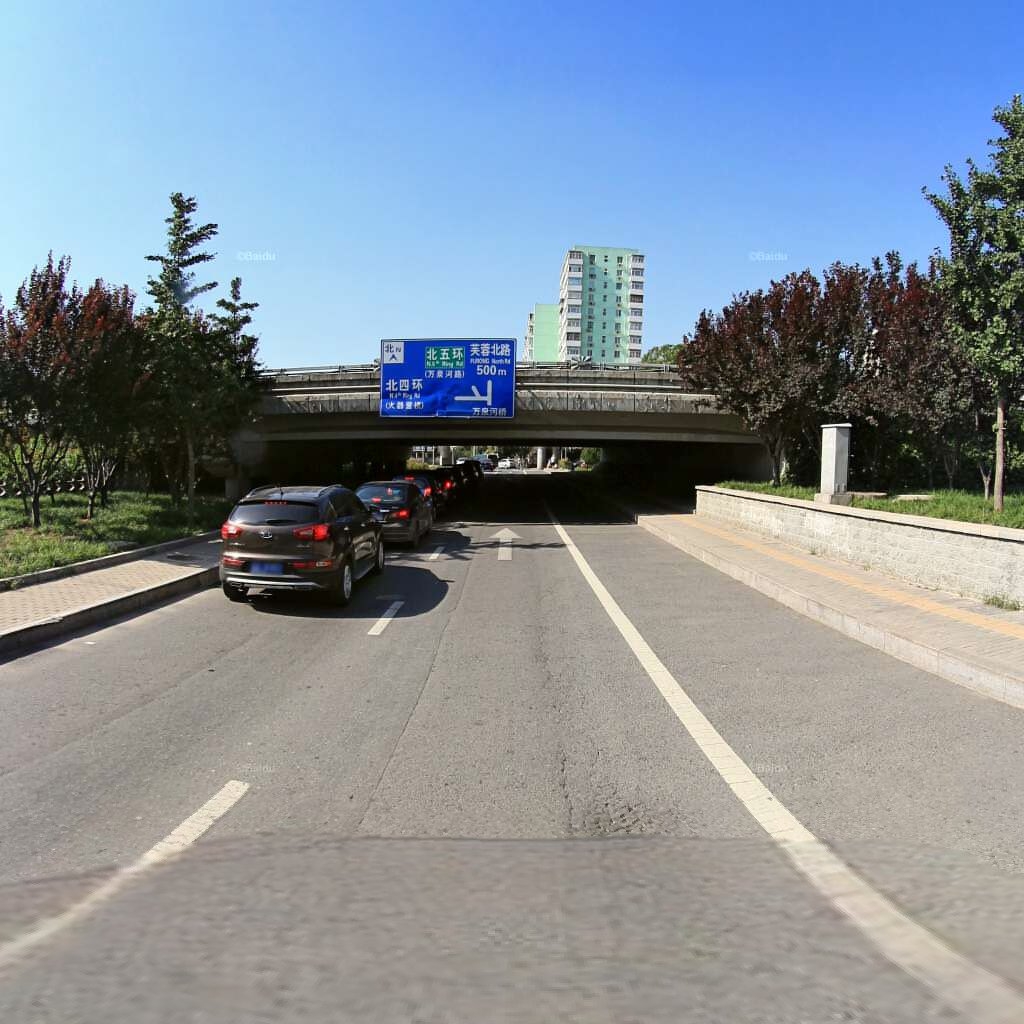
Region: Haidian
Road damage annotations: alligator crack, longitudinal crack